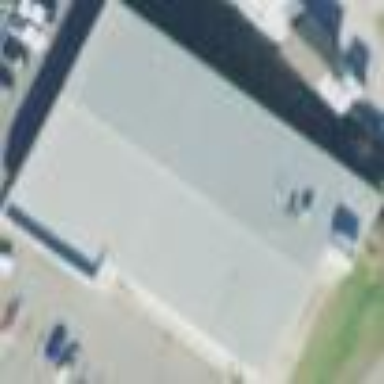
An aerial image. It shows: Supermarket building.